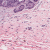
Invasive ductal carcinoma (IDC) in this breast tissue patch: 0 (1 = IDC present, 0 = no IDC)